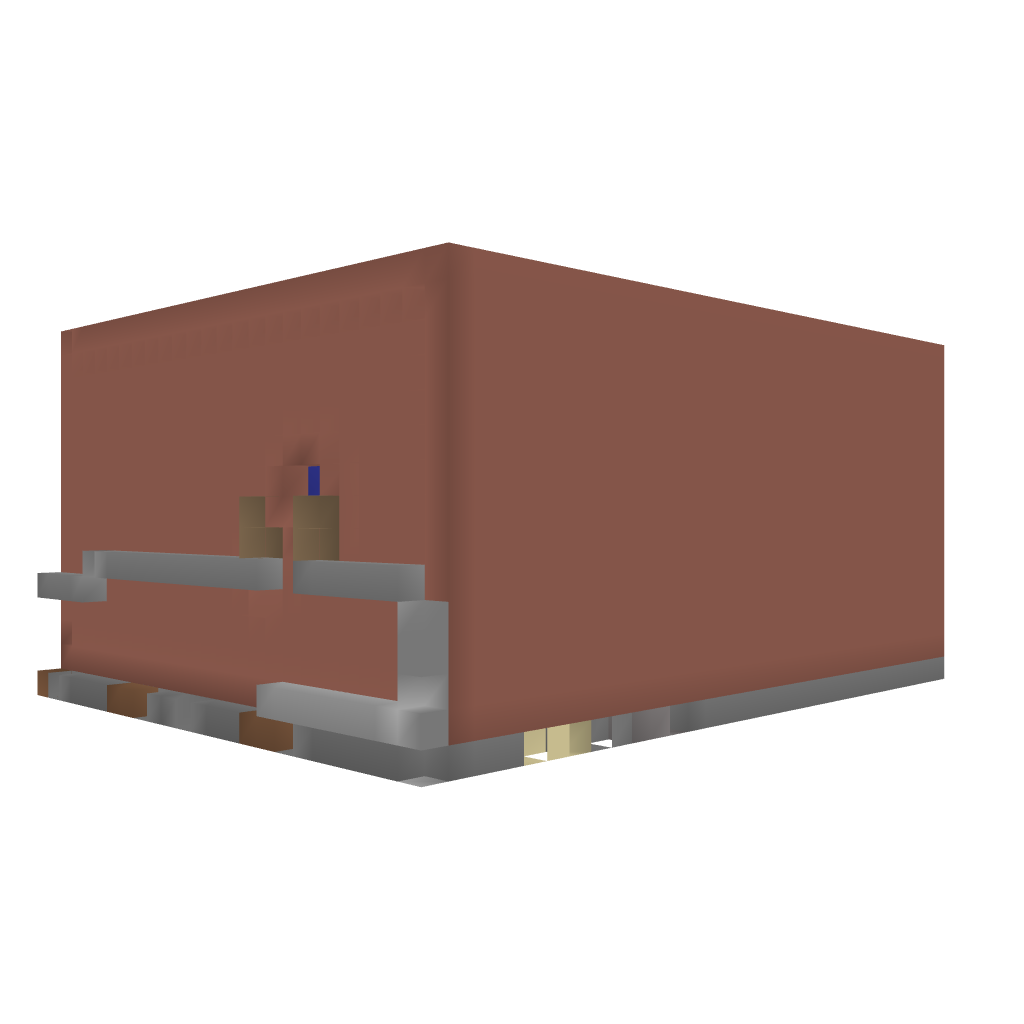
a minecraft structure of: Chestshop with all items except potions (fixed)